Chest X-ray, AP view. Patient: 23 years old, sex F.
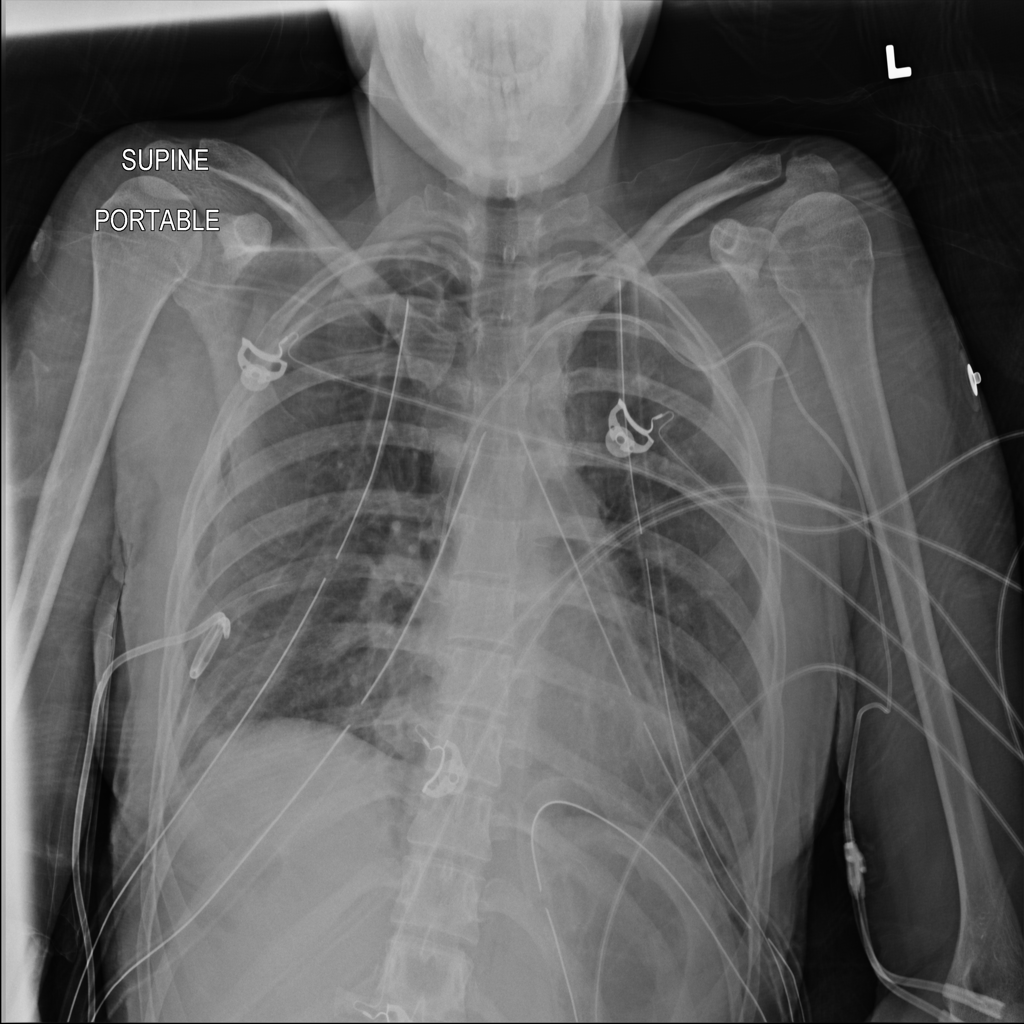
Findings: Pneumothorax